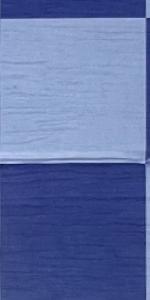
Label: Empty